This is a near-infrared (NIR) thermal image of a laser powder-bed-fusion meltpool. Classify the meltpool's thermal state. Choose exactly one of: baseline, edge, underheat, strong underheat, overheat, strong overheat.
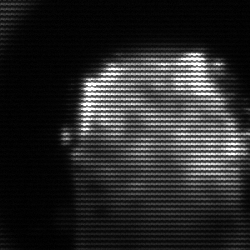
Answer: baseline